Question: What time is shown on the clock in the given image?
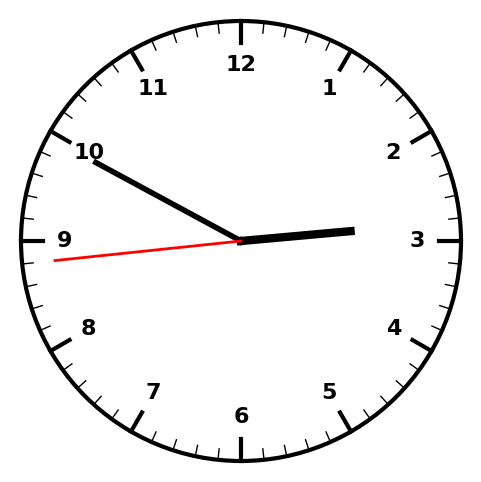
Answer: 02:49:44